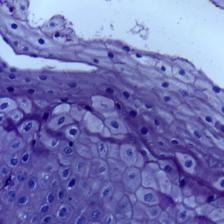
Diagnosis: OSCC